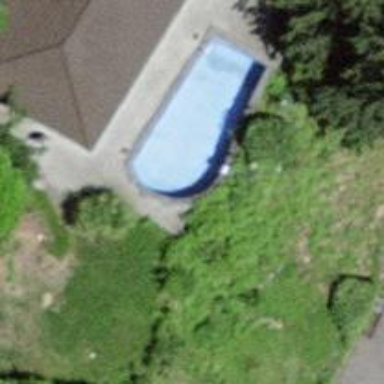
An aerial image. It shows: Swimming pool located in leisure land.